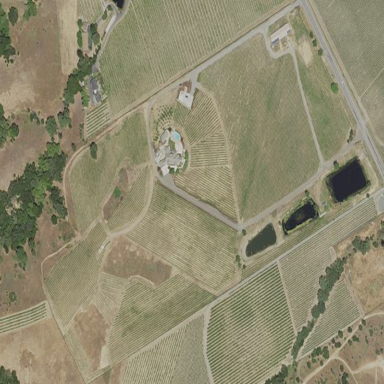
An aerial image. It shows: Vineyard growing grapes.